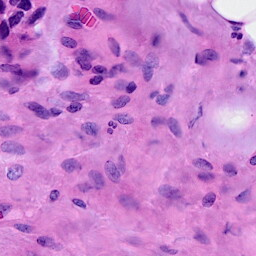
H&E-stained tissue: Breast